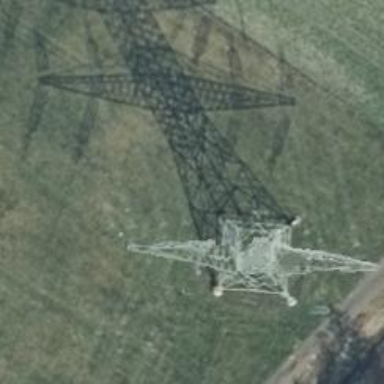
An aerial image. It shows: Towering power structure.